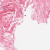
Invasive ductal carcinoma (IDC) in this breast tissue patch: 0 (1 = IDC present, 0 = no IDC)